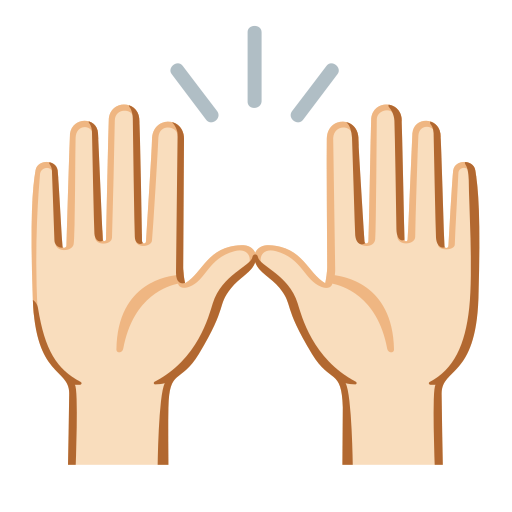
Emoji: 🙌🏻